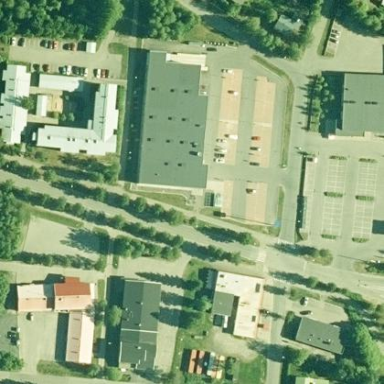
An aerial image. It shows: Retail area.